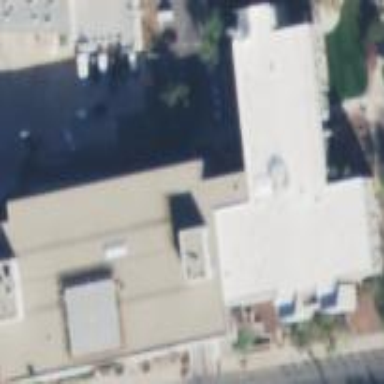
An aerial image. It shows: Public building designated as police station.